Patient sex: M
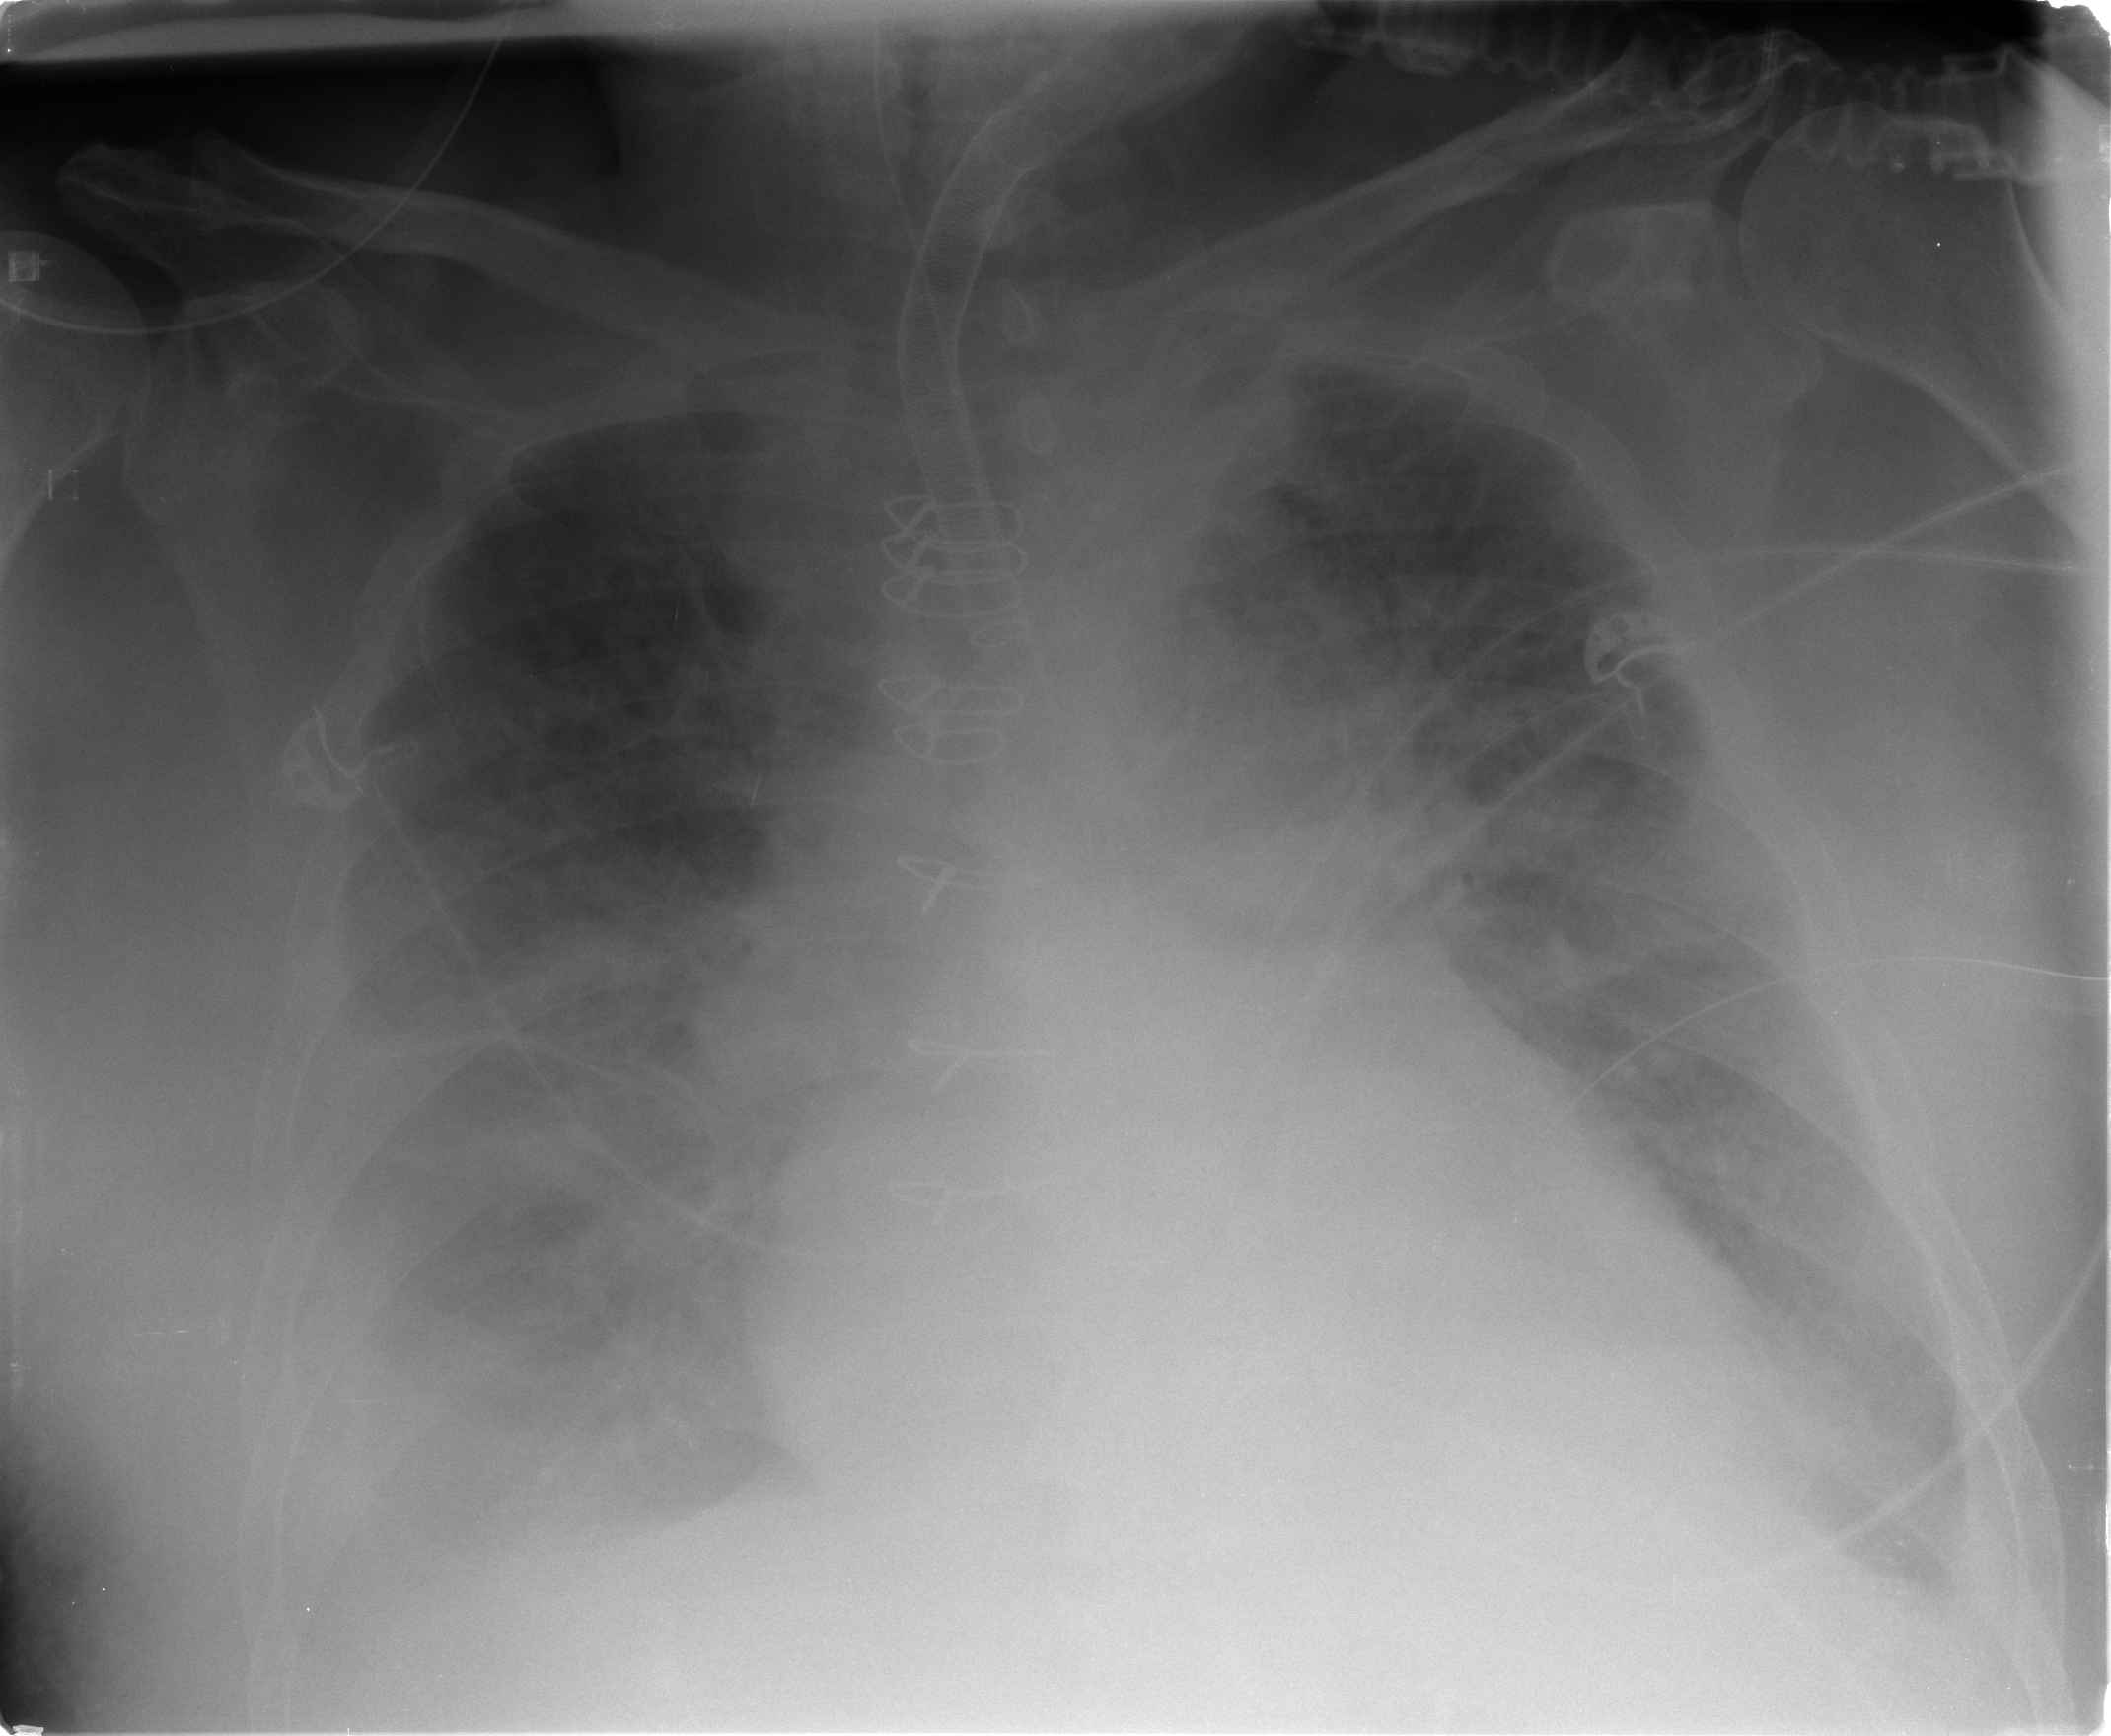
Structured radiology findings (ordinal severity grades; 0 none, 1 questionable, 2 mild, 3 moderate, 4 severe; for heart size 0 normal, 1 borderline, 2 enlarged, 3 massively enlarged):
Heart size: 2
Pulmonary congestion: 2
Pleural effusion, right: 2
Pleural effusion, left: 2
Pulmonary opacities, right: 0
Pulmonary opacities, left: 0
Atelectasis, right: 2
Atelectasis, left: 2